Question: Hi I'm trying to convert different units of weight. when I enter an amount and clear it, the 2nd text field would still show the amount other than showing "0". How can I get through this issue. There are 2 pictures below.
[
<URL>
I want to get the 2000 to remove after deleting too.
my code is below.
'''
class Weight extends StatefulWidget {
@override
_WeightState createState() => _WeightState();
}
class _WeightState extends State<Weight> {
String _value1;
String _value2;
TextEditingController _controller;
TextEditingController _controller2;
static final Map<String,double> changes= {
"gram-kilogram": 0.001,
"kilogram-gram": 1000,
"kilogram-kilogram": 1,
"gram-gram": 1,
};
initState(){
super.initState();
_controller=TextEditingController();
_controller2=TextEditingController();
}
dispose(){
super.dispose();
_controller.dispose();
_controller2.dispose();
}
'''
There is more code here I deleted cause too much code.
'''
new TextField(
controller: _controller,
onChanged: (text)=>{
_controller2.text=(double.parse(text)*changes[_value1+"-"+_value2]).toString(),
},
decoration: InputDecoration(
border: OutlineInputBorder(),
labelText: ("Enter amount in $_value1")
),
keyboardType: TextInputType.number,
style: new TextStyle(
fontFamily: "Poppins",
),
),
new Padding(padding: EdgeInsets.only(top: 50.0)),
new DropdownButton(
items: [
DropdownMenuItem(child: Text("Kilogram"),
value: "kilogram",
onTap: (){
},),
DropdownMenuItem(child: Text("gram"),
value: "gram",
onTap: (){
},),
],
onChanged: (String value){
setState((){
_value2 = value;
print("$value");
});
},
hint: Text('Select Item'),
value: _value2,
),
new TextField(
controller: _controller2,
onChanged: (text)=>{
_controller.text=(double.parse(text)*changes[_value2+"-"+_value1]).toString(),
},
decoration: InputDecoration(
border: OutlineInputBorder(),
labelText: ("Enter amount in $_value2")
),),],),),);}}
'''
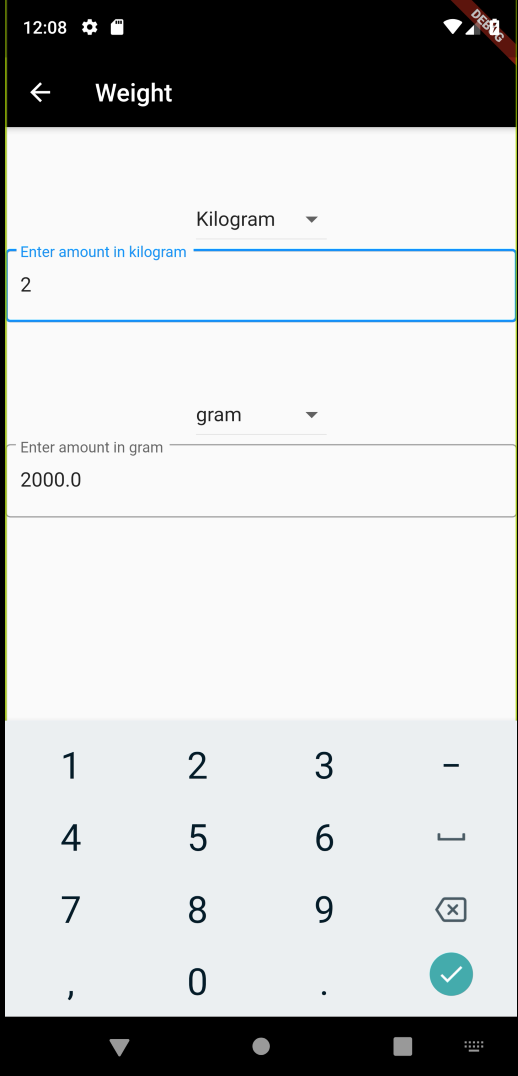
Answer: '''
TextField(controller: _controller,
onChanged: (text) => {
if(text.isEmpty)
_controller2.text = '0.0';
else
_controller2.text=(double.parse(text)*changes[_value1+""+_value2]).toString(),
setState((){});
},
'''